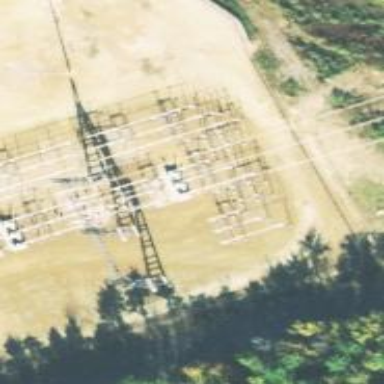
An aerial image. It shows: Switch for power supply.